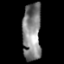
Tissue: lung
Cell type: Epithelial cells
Senescence score: 0.2206
Nuclear area (px): 1035
Mean DAPI intensity: 132.633